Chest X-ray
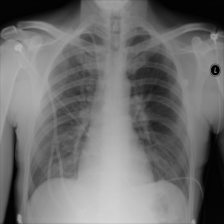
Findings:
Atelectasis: negative
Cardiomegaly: negative
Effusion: negative
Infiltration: positive
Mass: negative
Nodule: negative
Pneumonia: negative
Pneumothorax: negative
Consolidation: negative
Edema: negative
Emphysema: negative
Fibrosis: negative
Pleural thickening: negative
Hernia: negative